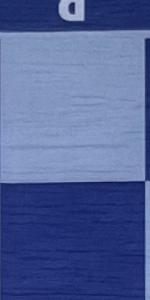
Label: Empty